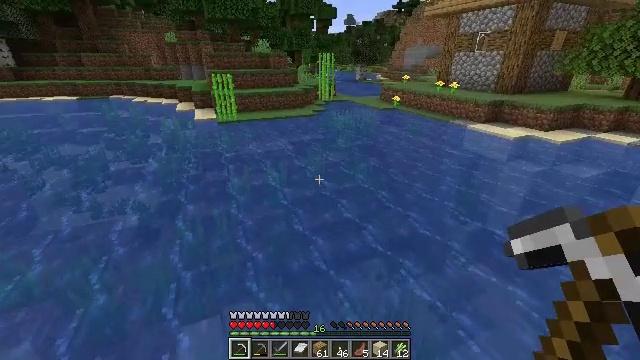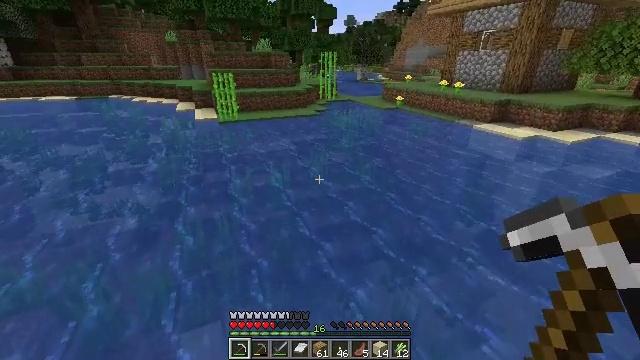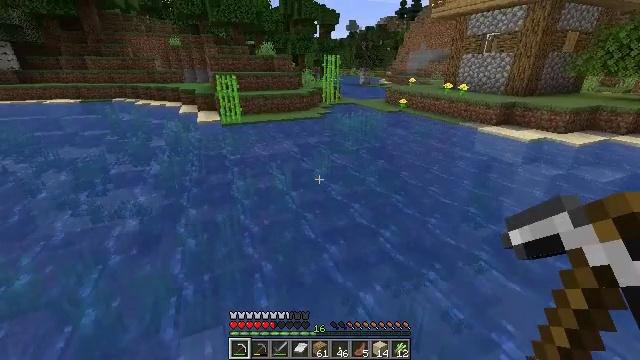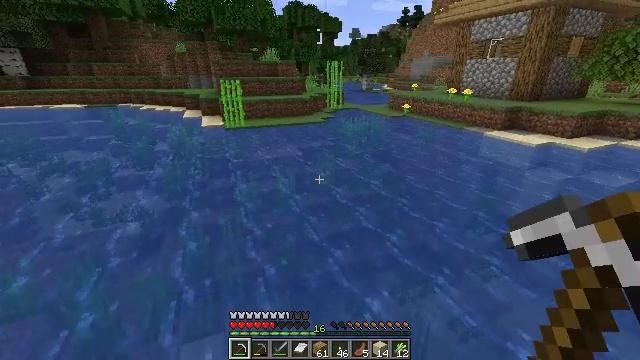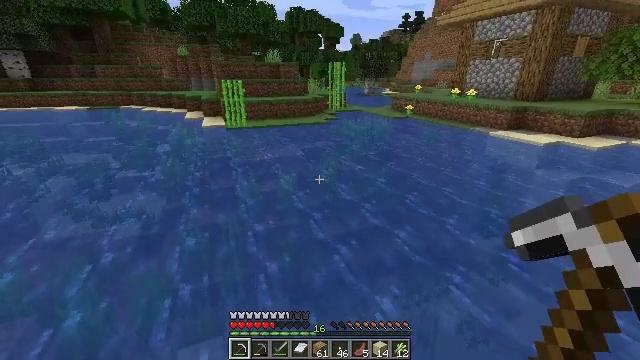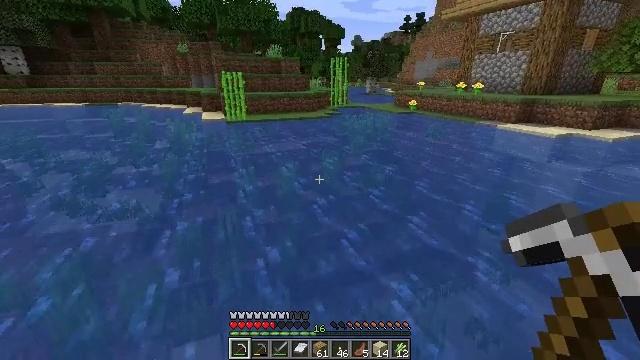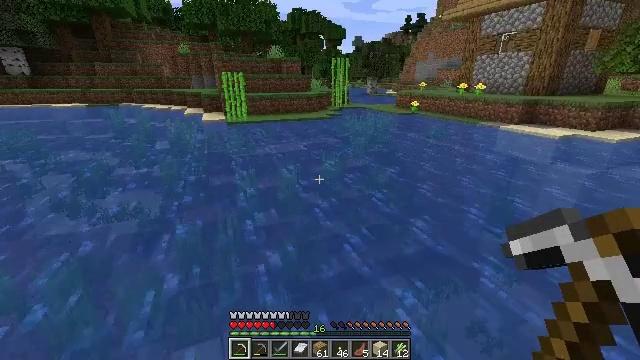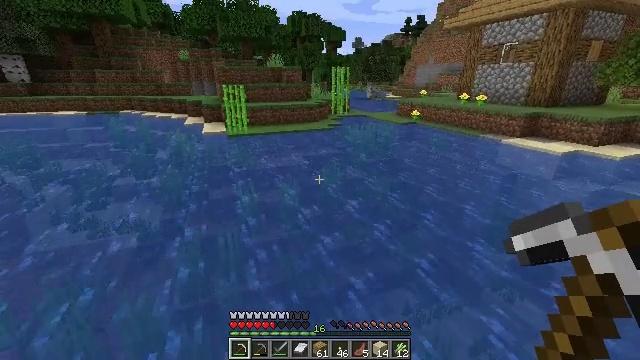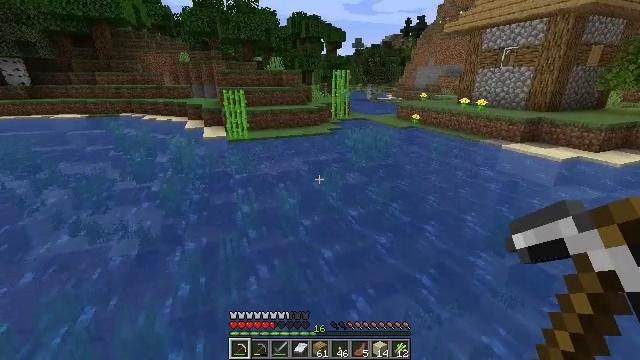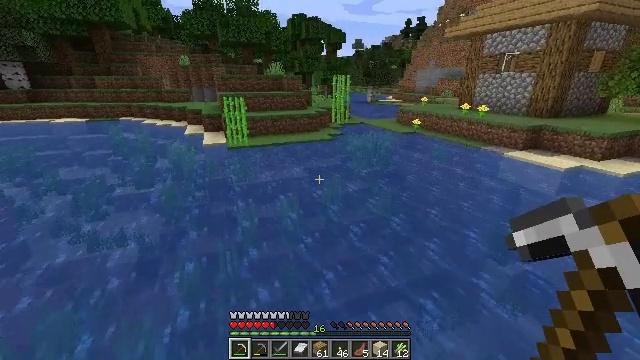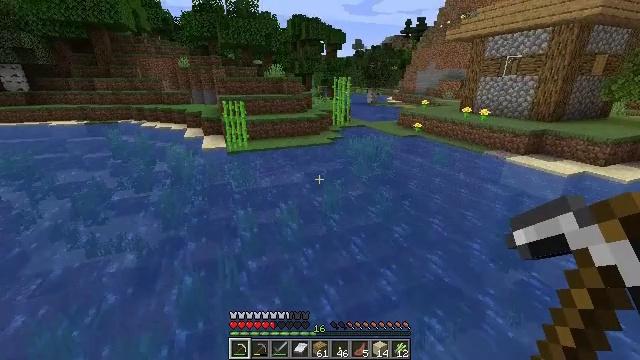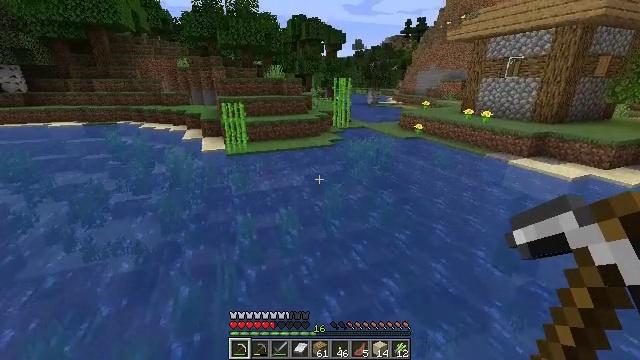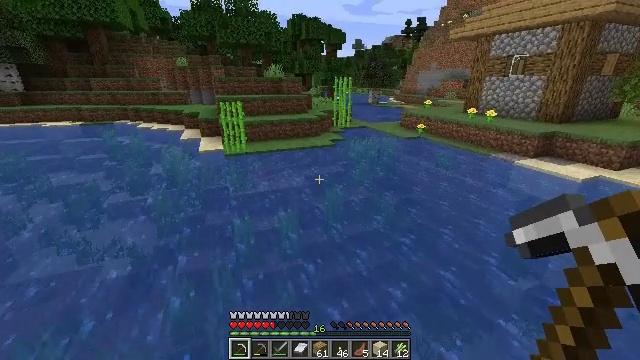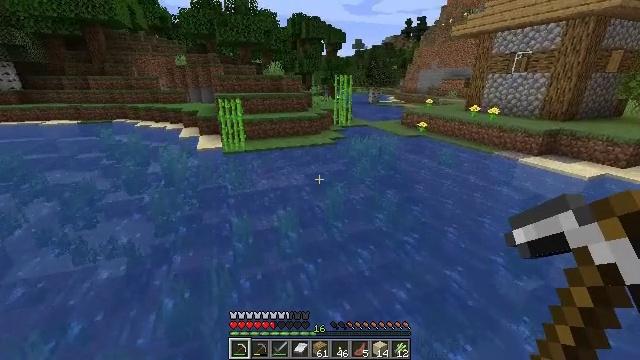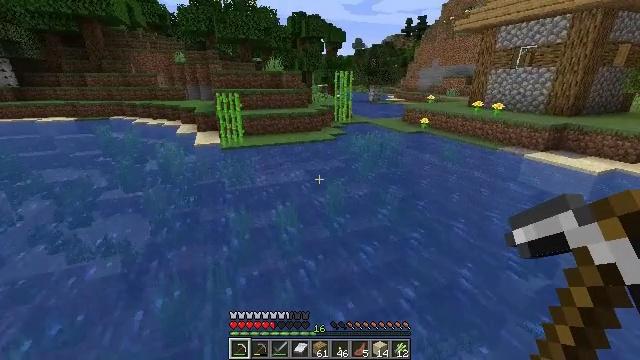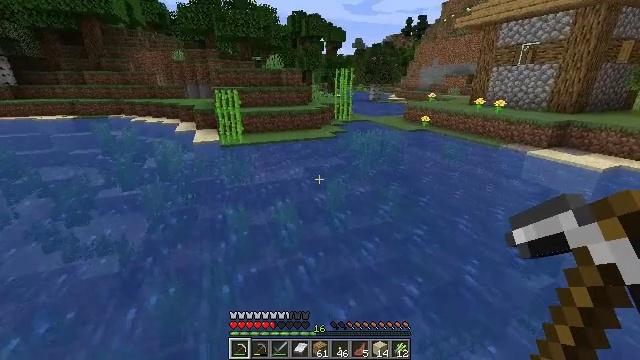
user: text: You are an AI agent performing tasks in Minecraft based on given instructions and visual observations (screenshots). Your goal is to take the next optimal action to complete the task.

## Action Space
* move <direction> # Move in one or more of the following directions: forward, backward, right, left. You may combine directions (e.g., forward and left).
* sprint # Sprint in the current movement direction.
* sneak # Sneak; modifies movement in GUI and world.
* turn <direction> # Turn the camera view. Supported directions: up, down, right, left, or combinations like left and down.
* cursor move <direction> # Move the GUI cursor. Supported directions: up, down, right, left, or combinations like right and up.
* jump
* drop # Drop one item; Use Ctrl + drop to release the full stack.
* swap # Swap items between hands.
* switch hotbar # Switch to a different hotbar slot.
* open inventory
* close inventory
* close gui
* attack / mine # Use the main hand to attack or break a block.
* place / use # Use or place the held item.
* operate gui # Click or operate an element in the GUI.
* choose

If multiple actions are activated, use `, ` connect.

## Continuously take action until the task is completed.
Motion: motion action
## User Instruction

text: Collect sugar cane near water sources.
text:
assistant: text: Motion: move forward and move left
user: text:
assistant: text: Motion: move forward, jump
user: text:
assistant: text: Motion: move forward, turn up, jump
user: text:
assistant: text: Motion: move forward, turn up, jump
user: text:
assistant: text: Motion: move forward, jump
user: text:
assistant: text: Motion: move forward, jump
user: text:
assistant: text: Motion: move forward, jump
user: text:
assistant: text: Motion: move forward, jump
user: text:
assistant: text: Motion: move forward, jump
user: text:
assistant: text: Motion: move forward, jump
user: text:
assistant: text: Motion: move forward, jump
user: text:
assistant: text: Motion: move forward, jump
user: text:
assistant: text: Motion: move forward, jump
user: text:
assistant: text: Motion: move forward, jump
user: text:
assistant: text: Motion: move forward, jump
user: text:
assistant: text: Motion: move forward, jump
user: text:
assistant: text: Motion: move forward, turn left and up, jump
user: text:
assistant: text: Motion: move forward, turn left and up, jump
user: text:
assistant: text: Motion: move forward, turn left and up, jump
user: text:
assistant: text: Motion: move forward, turn left and up, jump
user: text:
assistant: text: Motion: move forward, turn left, jump
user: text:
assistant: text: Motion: move forward, turn left, jump
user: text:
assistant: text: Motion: move forward, turn left, jump
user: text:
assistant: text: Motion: move forward, jump
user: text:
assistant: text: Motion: move forward, jump
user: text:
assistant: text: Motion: move forward, turn left, jump
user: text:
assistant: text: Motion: move forward, jump
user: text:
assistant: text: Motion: move forward, turn left, jump
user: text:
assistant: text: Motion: move forward, turn left and up, jump
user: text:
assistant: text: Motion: move forward, turn left and up, jump